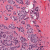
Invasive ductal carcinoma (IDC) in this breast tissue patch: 1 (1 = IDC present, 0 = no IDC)